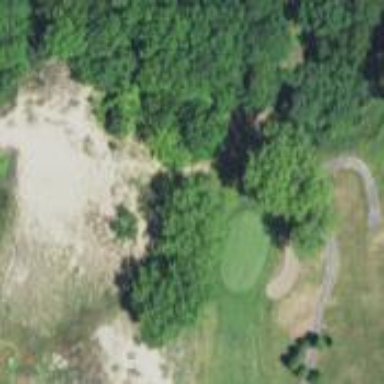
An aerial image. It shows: View of golf hole.